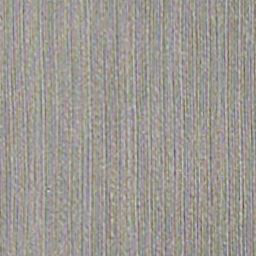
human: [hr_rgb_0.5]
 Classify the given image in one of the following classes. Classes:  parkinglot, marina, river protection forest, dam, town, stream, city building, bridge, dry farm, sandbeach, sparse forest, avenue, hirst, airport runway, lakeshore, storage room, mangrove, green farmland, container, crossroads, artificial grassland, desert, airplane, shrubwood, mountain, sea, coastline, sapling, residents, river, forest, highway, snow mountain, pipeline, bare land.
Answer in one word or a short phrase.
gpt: dry farm